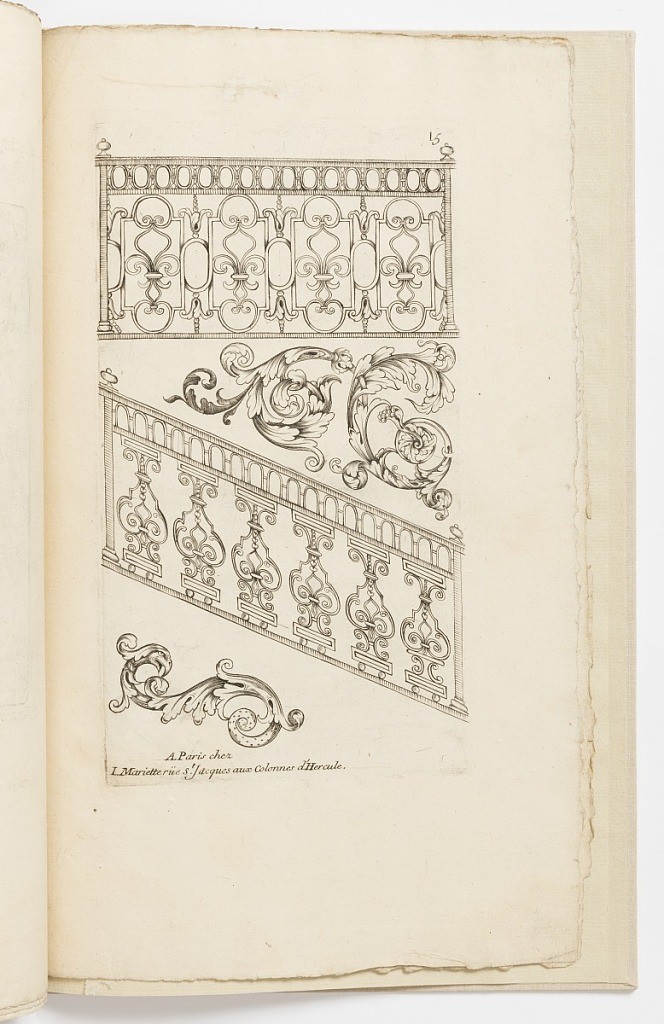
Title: Plate 15, from Diverses pièces de serruriers (Various Designs for Locksmiths)
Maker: Hugues Brisville, French, active ca. 1663
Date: after 1662
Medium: Engraving on laid paper
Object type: Print
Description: At top, a horizontal design for a railing with fleurs-des-lys. Below, a diagonal design for a railing with fleurs-des-lys and two rinceaux.